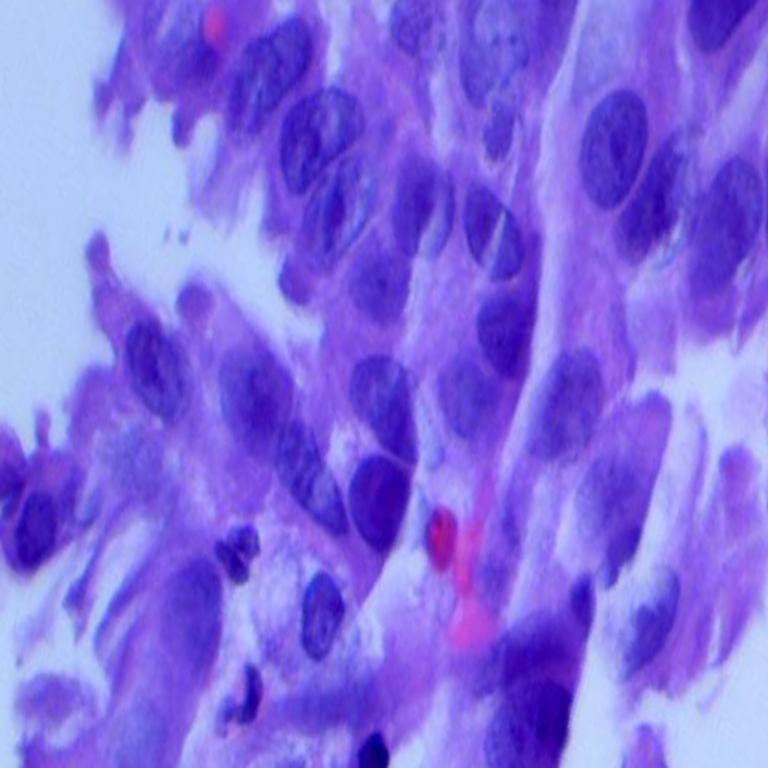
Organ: lung
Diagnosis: adenocarcinomas